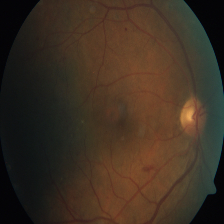
Diabetic retinopathy grade: Severe